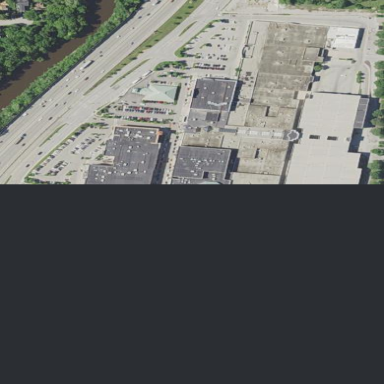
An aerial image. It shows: Retail area consisting of mall.